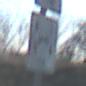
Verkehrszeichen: CarsharingfahrzeugeFrei
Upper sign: BeginnEingeschraenktesHalteverbotZone
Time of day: MorningAfternoon
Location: Outdoor (Nature)
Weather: PartlyCloudy
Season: NotSpecified
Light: Natural